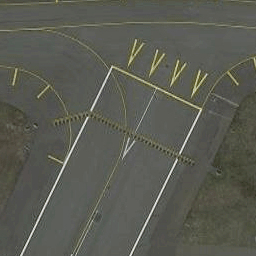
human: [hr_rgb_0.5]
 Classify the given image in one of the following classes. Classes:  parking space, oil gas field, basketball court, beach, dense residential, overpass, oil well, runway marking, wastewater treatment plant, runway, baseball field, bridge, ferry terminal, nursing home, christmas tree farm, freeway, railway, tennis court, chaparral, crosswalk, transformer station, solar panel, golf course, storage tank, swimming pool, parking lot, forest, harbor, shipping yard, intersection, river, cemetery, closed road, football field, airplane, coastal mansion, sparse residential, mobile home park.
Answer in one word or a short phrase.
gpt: runway